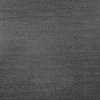
Atmospheric dust classification: dusty